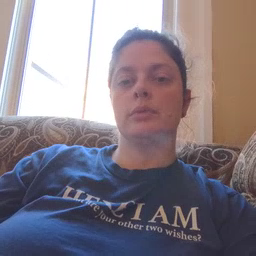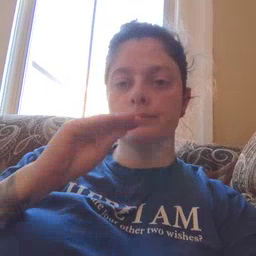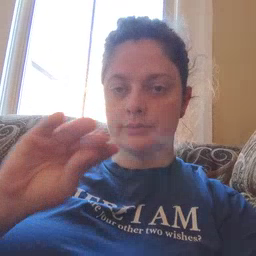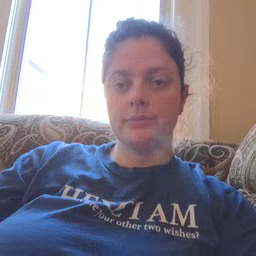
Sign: kiss